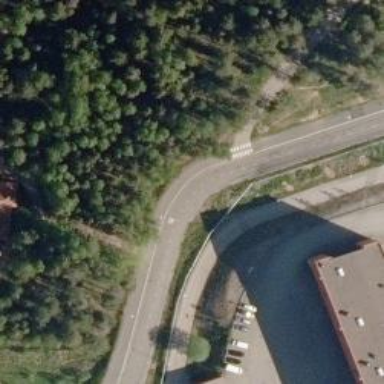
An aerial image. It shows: Road with "give way" sign.